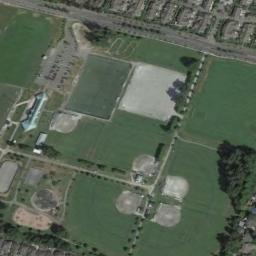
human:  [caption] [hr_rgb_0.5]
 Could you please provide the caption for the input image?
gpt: There are five baseball diamonds in the middle of grass .

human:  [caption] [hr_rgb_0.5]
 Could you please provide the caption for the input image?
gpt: There are many baseball diamonds in the grass along the roads .

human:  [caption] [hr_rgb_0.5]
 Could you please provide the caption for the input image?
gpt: Some baseball diamonds of different sizes on the lawn with some trees and the open area beside .

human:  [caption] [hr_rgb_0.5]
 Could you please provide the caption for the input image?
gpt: There are 11 baseball courts in the picture, Four of which are double the others .

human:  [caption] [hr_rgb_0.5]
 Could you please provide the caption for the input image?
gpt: One vacant lot is next to five baseball diamonds .